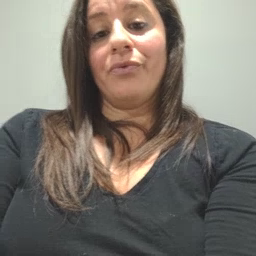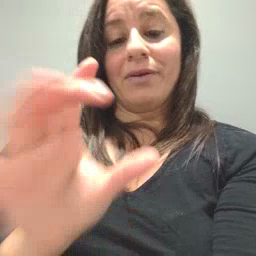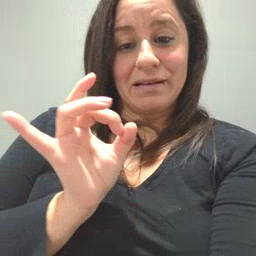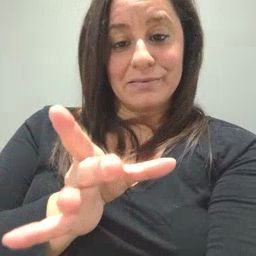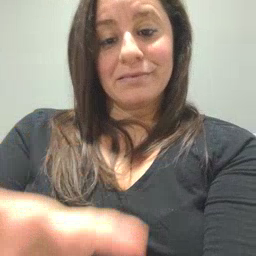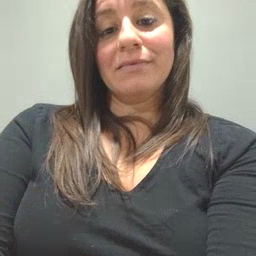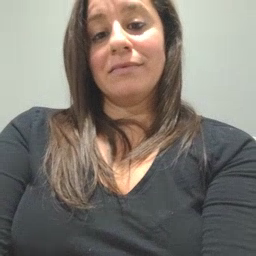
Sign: hate